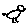
Label: bird